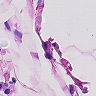
Metastatic tissue present: no